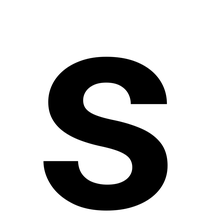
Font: Roboto_SemiBold